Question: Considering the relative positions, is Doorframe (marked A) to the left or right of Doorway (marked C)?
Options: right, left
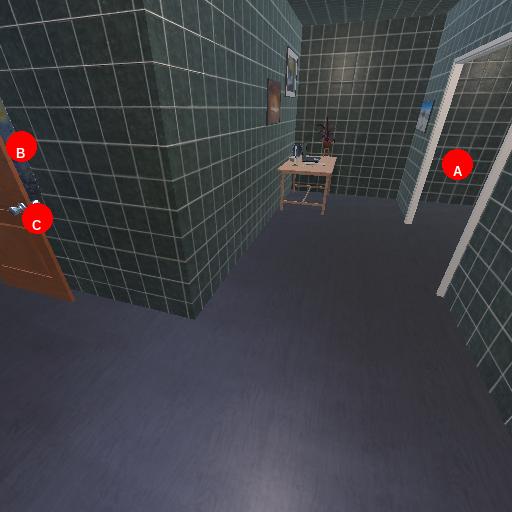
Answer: right